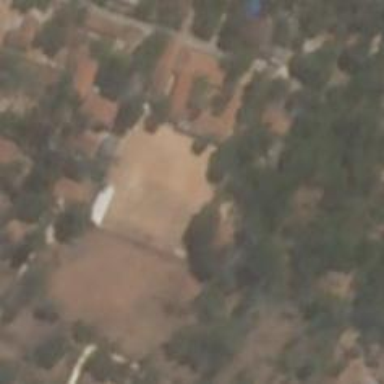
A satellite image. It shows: School.